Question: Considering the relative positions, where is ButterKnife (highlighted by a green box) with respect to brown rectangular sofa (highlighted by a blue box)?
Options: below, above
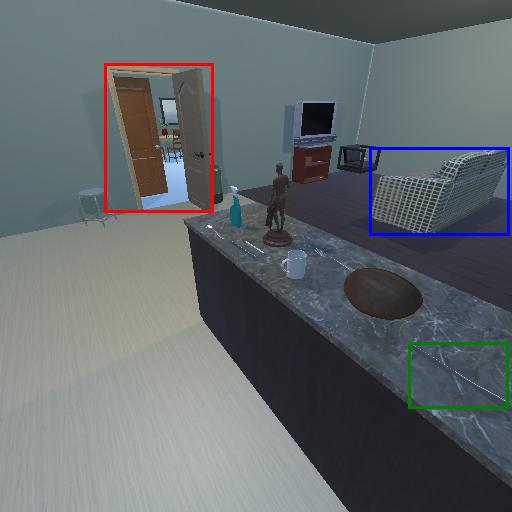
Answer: below